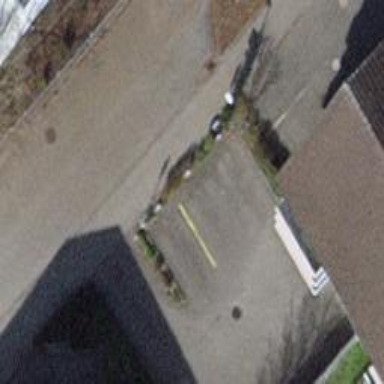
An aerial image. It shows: Parking available on the street side.